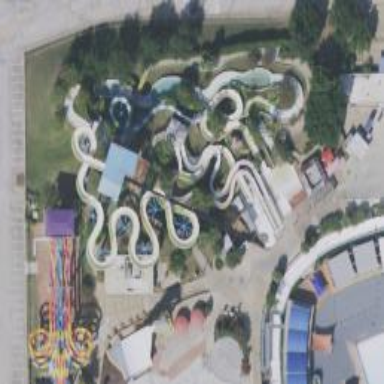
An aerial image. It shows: Water slide attraction.